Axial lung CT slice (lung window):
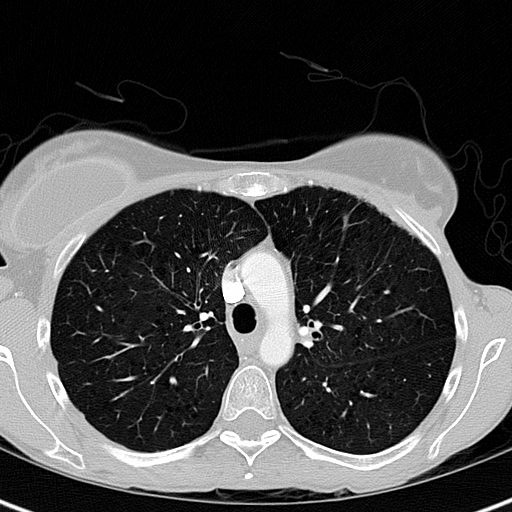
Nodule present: no